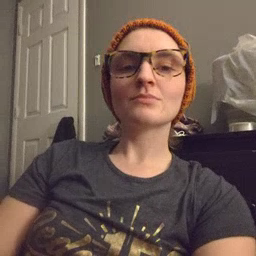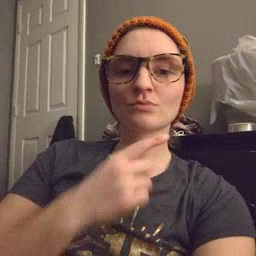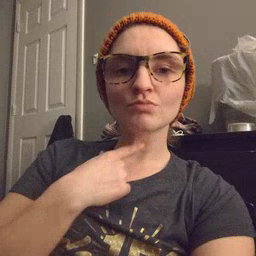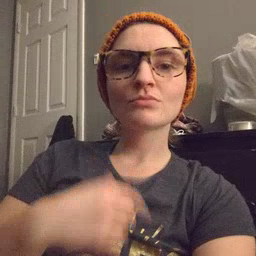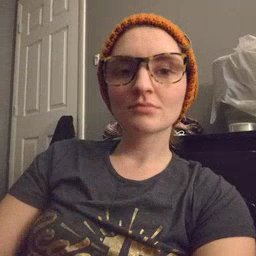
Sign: thirsty